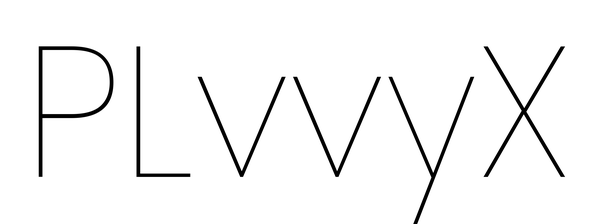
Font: Poppins-Thin